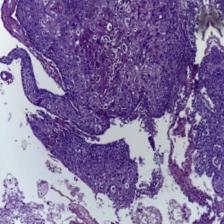
Diagnosis: OSCC